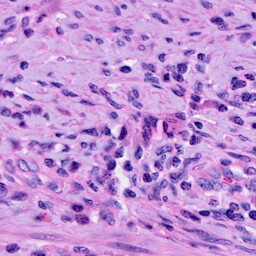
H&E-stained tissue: Cervix